Question: I want make a alert that after click on button delete ask 'did you want delete this?' with two options: 'ok' and 'cancel'. If user clicks on 'ok' the value is deleted. If the user clicks on 'cancel' don't delete the value.
Like this in this site:

How to do this with jQuery?
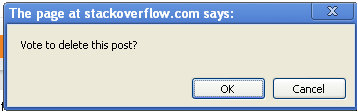
Answer: '''
<a href="#" id="delete">Delete</a>
$('#delete').click(function() {
if (confirm('Do you want to delete this item?')) {
// do delete item
}
});
'''
Code: <URL>